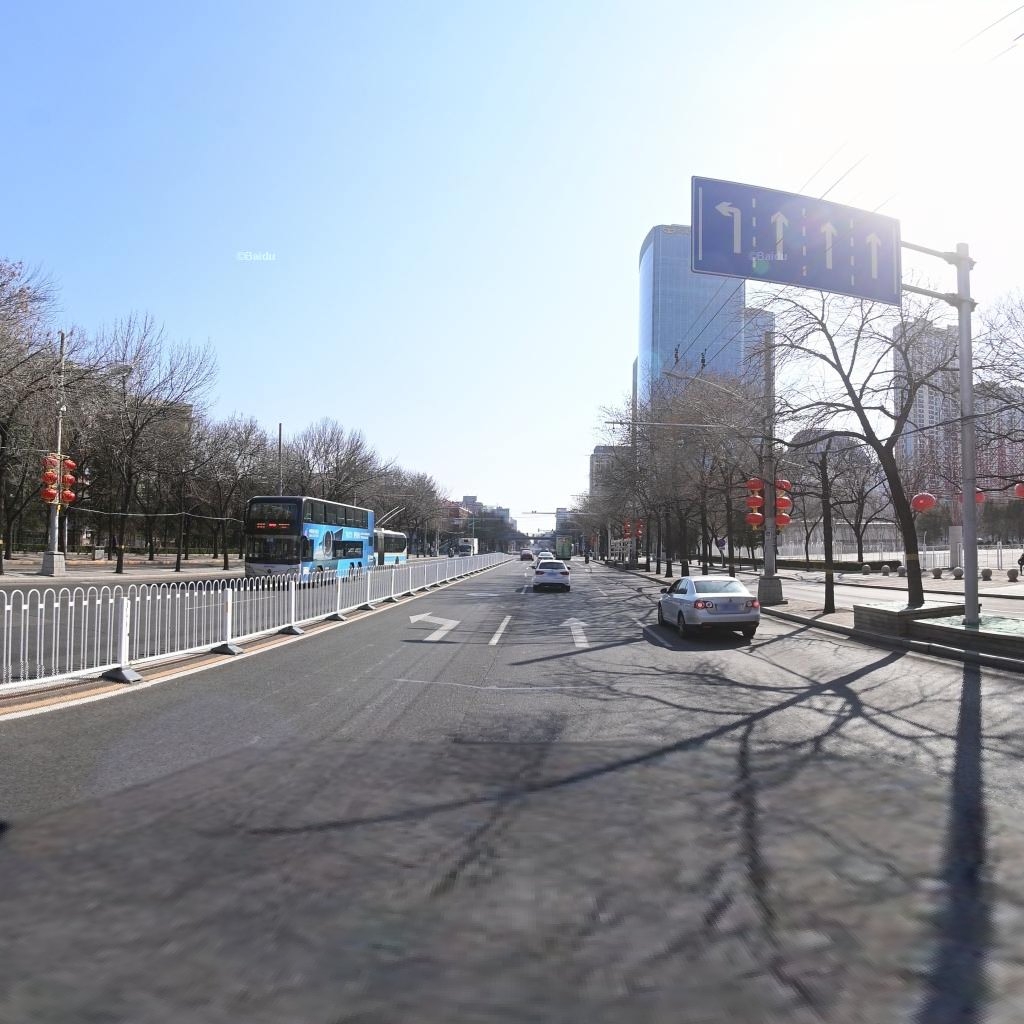
Region: Chaoyang
Road damage annotations: transverse patch, longitudinal crack